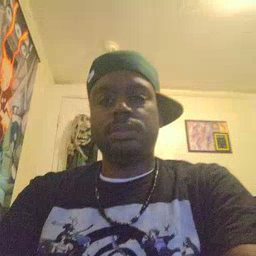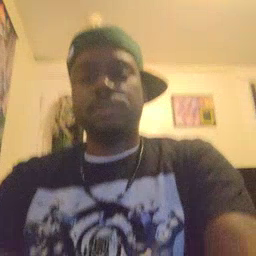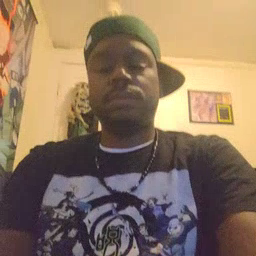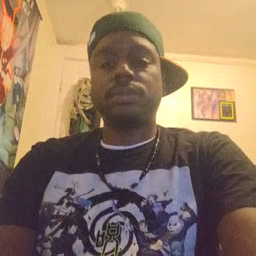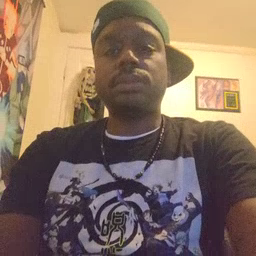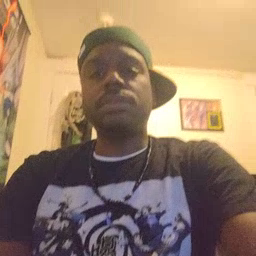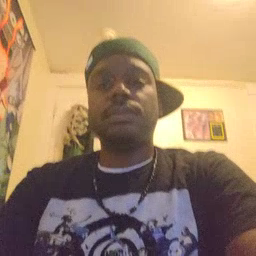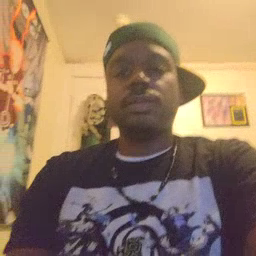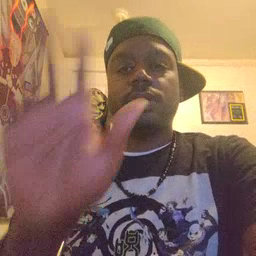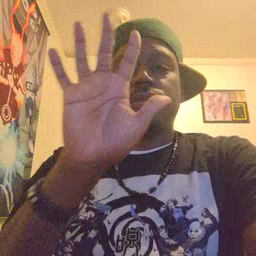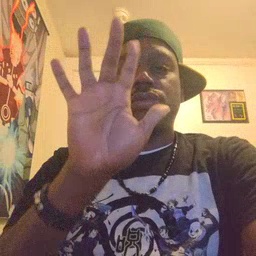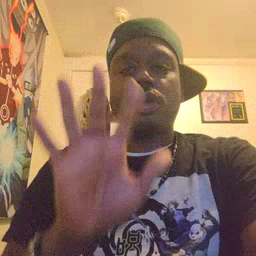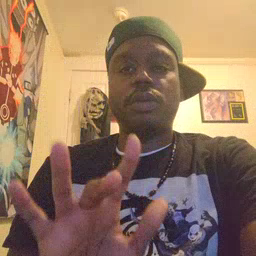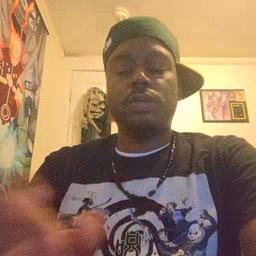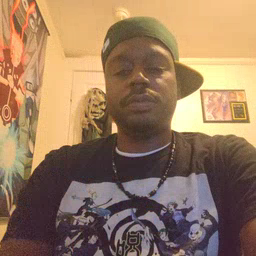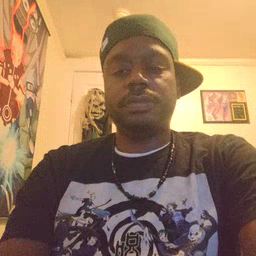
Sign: snow